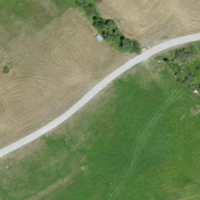
EUNIS habitat code: 26
Species observed at this site:
Campanula glomerata